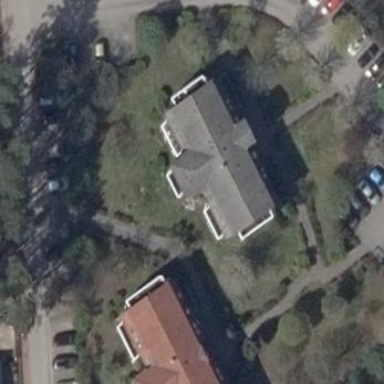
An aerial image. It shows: Part of building.